Field crop: maize
Growth stage: 1
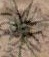
Species: salsola